四年级 · 组合数学
下面四张扑克牌, 经过怎样的运算才能得到 24 呢? 把你想到的方法用数字表示成综合算式写下来: $\quad$ 。

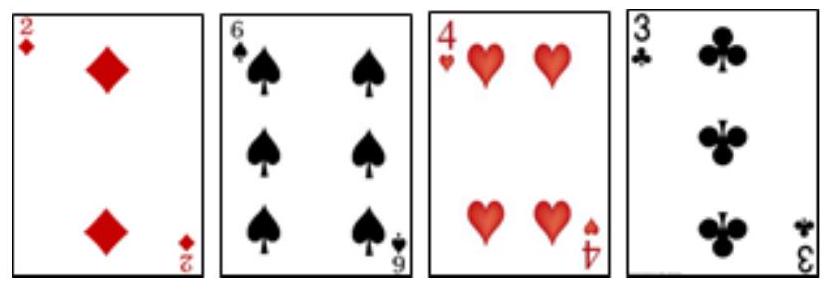
答案: 解$(6-3) \times 2 \times 4=24$

【分析】因为 $6-3=3,2 \times 3=8,6 \times 4=24$, 由此写出即可。

【详解】据分析可知:

$(6-3) \times 2 \times 4$

$=3 \times 2 \times 4$

$=6 \times 4$

$=24$

【点睛】此题主要考查了填符号组算式问题, 解答此题的关键是熟练掌握整数四则混合运算的运算顺序, 注意答案不唯一。